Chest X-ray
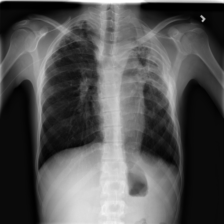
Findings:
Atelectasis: negative
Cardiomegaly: negative
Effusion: negative
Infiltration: negative
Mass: negative
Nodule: negative
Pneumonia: negative
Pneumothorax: negative
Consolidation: negative
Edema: negative
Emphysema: negative
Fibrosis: negative
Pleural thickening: negative
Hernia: negative